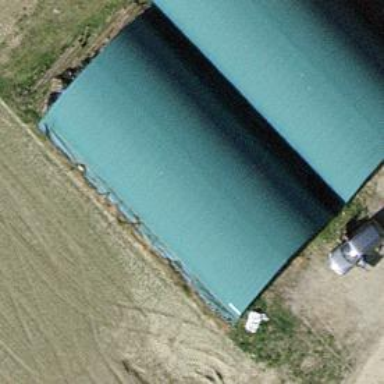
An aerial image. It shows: Rural barn.